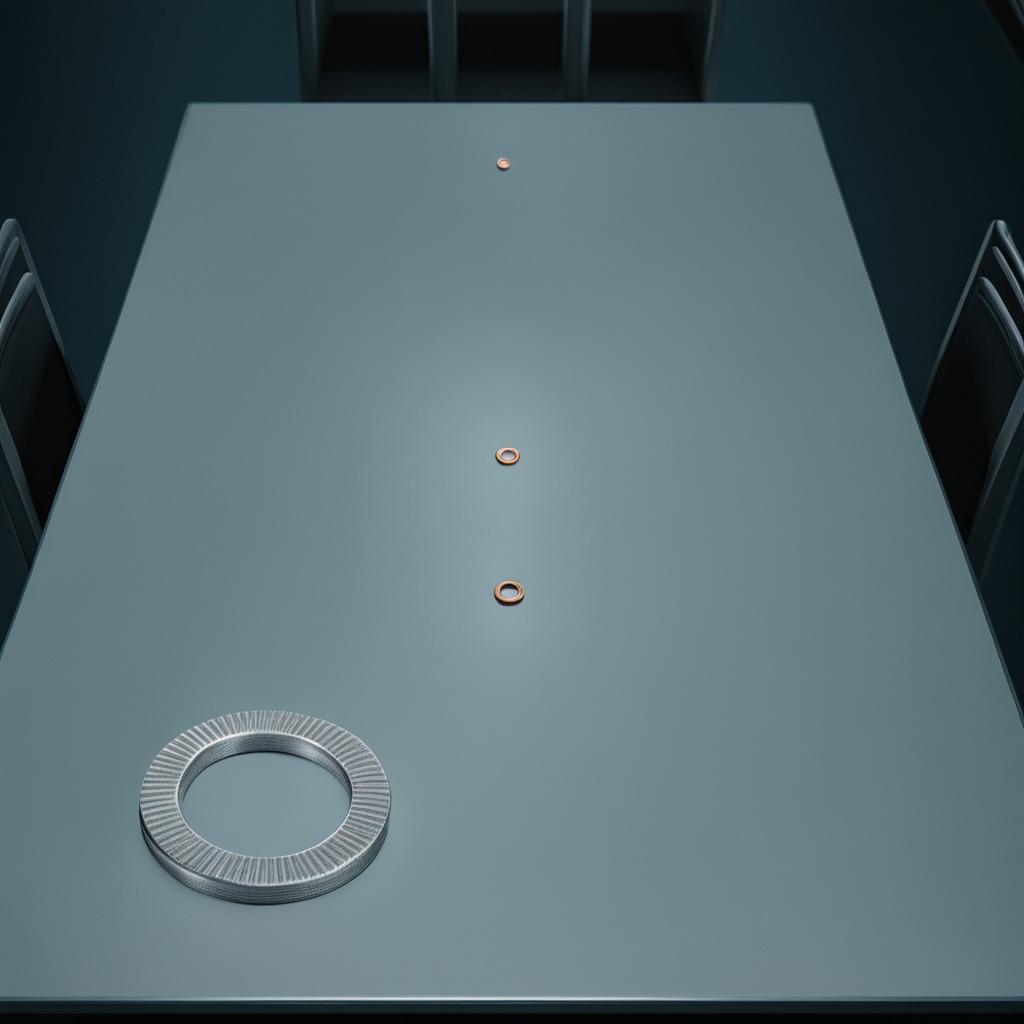
A flat metal washer lies on the table.